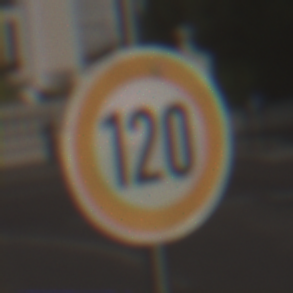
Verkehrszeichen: Geschwindigkeit120
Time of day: MorningAfternoon
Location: Outdoor (Urban)
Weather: PartlyCloudy
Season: NotSpecified
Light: Natural